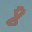
Label: 8